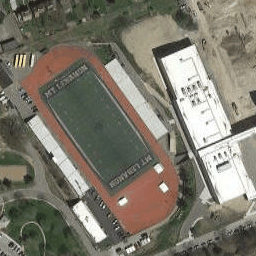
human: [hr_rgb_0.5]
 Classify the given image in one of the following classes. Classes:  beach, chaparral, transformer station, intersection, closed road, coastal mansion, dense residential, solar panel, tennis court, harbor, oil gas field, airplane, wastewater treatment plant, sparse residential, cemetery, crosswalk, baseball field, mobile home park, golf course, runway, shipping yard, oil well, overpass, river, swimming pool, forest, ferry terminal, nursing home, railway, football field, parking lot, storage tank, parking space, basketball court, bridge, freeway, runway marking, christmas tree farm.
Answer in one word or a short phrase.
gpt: football field